Question: Given the following four-coloring problem graph, where part of the region has been pre-colored, how many coloring combinations are there for the remaining region?
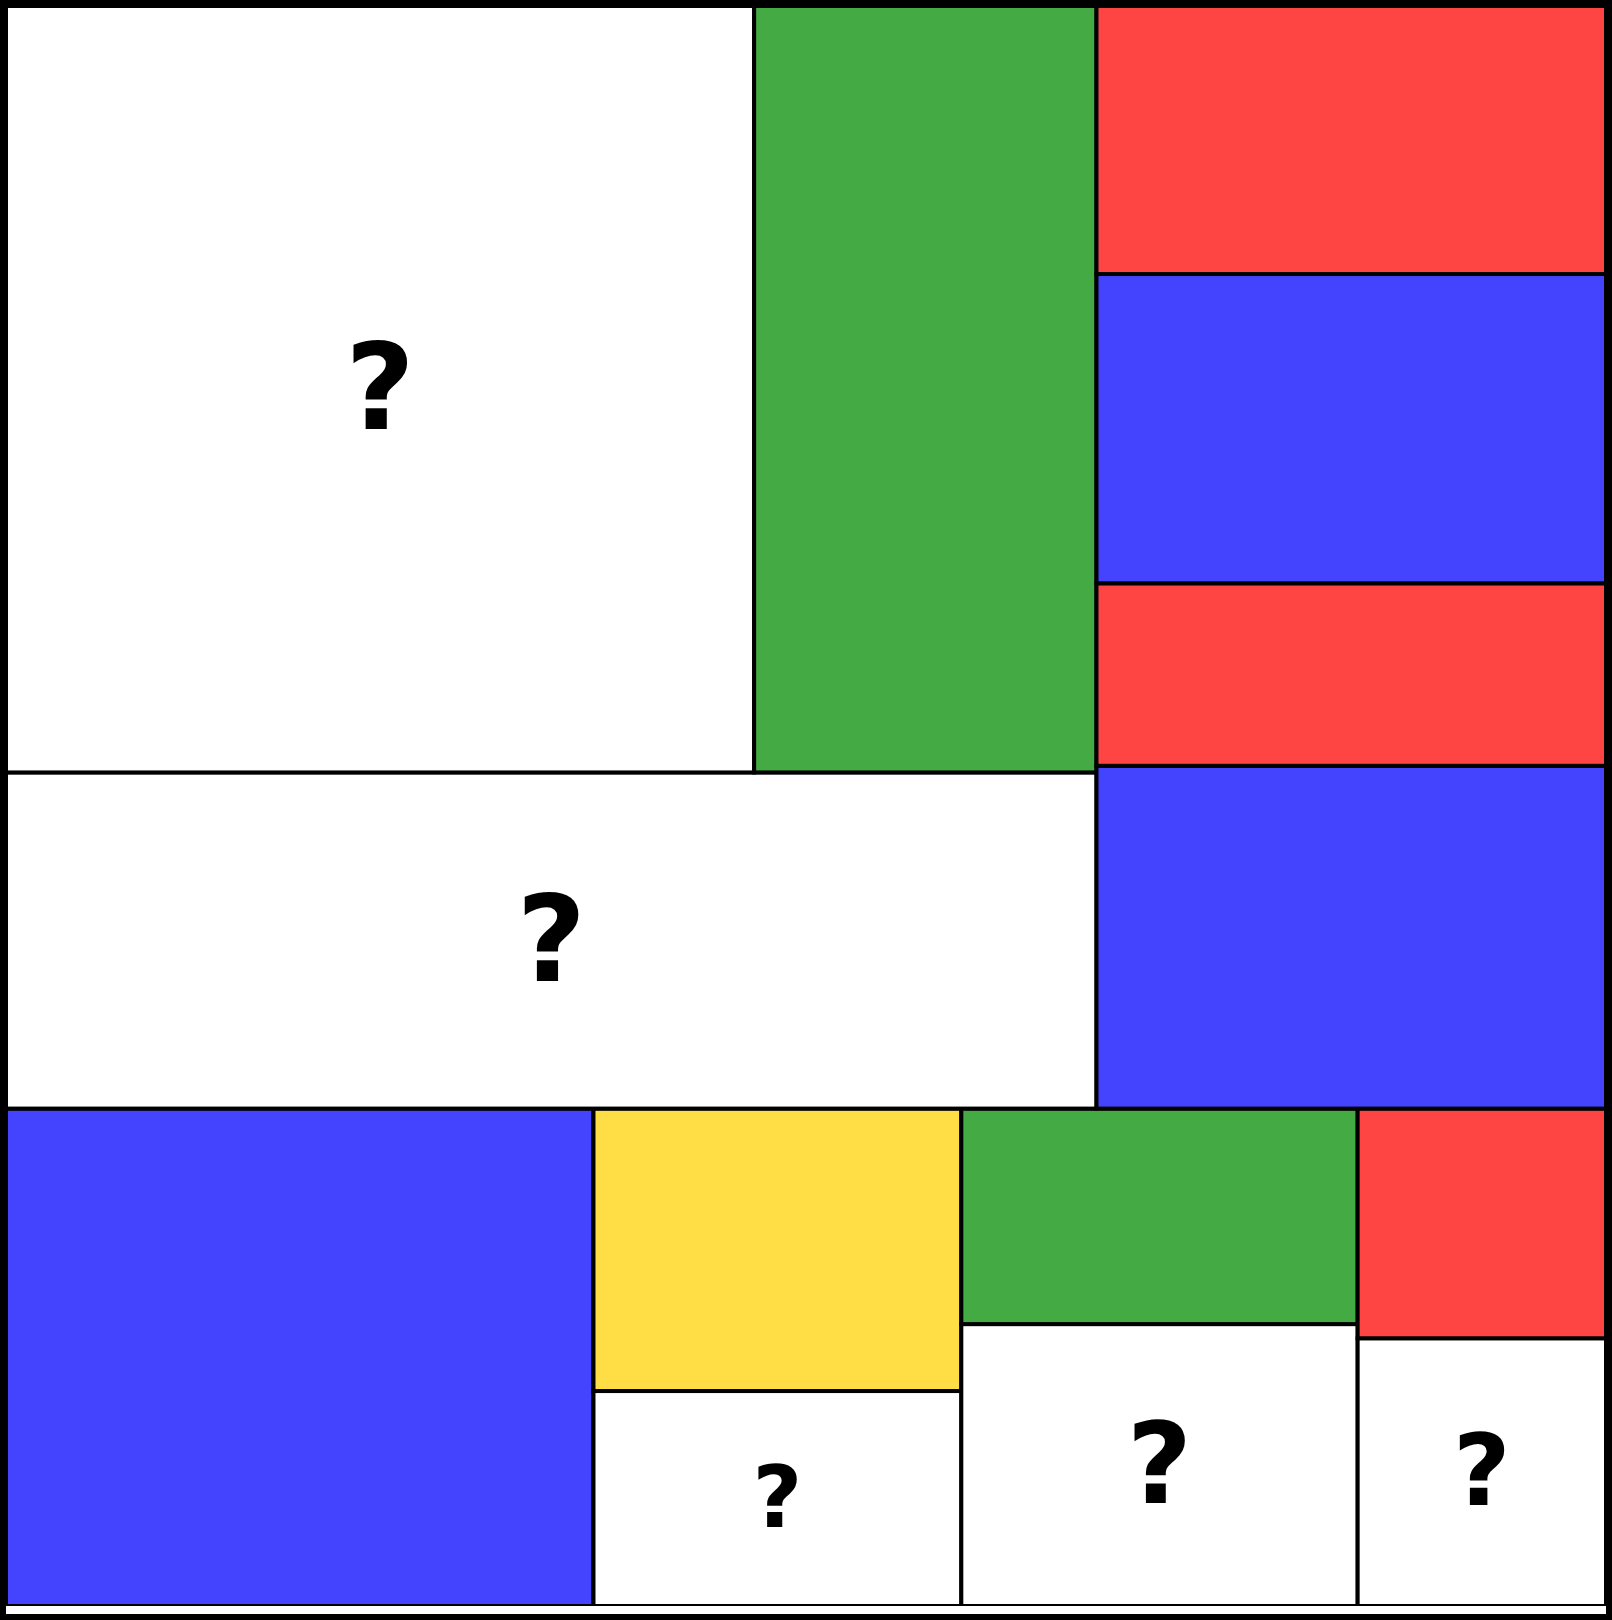
Answer: 8